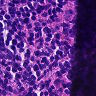
Metastatic tissue present: no